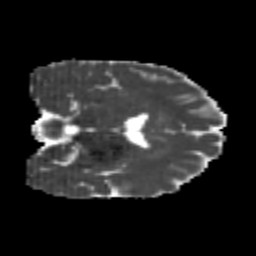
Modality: MD
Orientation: coronal
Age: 22
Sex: male
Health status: healthy
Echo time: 0.074 s